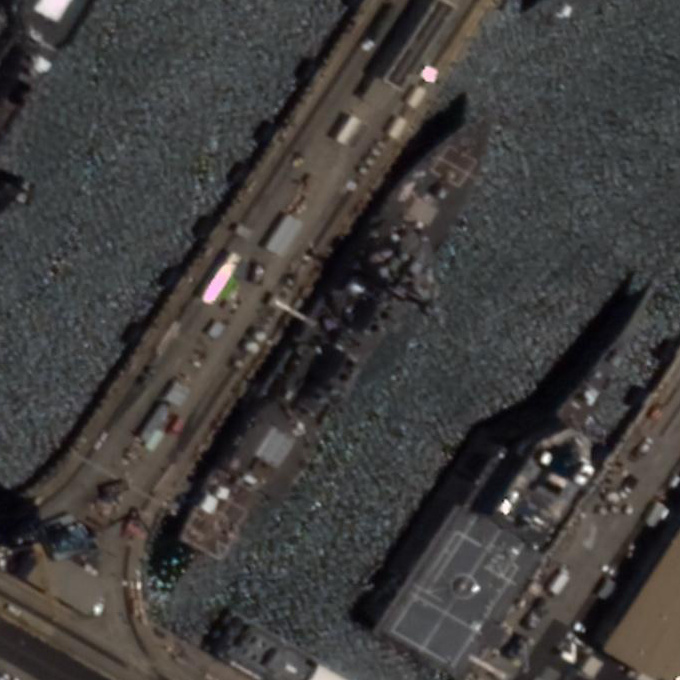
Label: destroyer